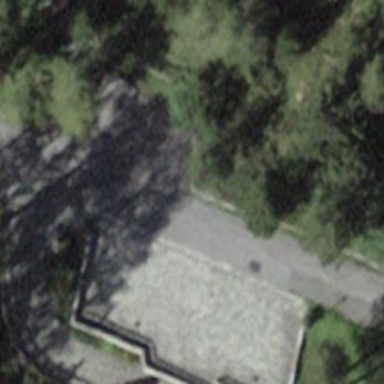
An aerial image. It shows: Building with flat roof.